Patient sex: F
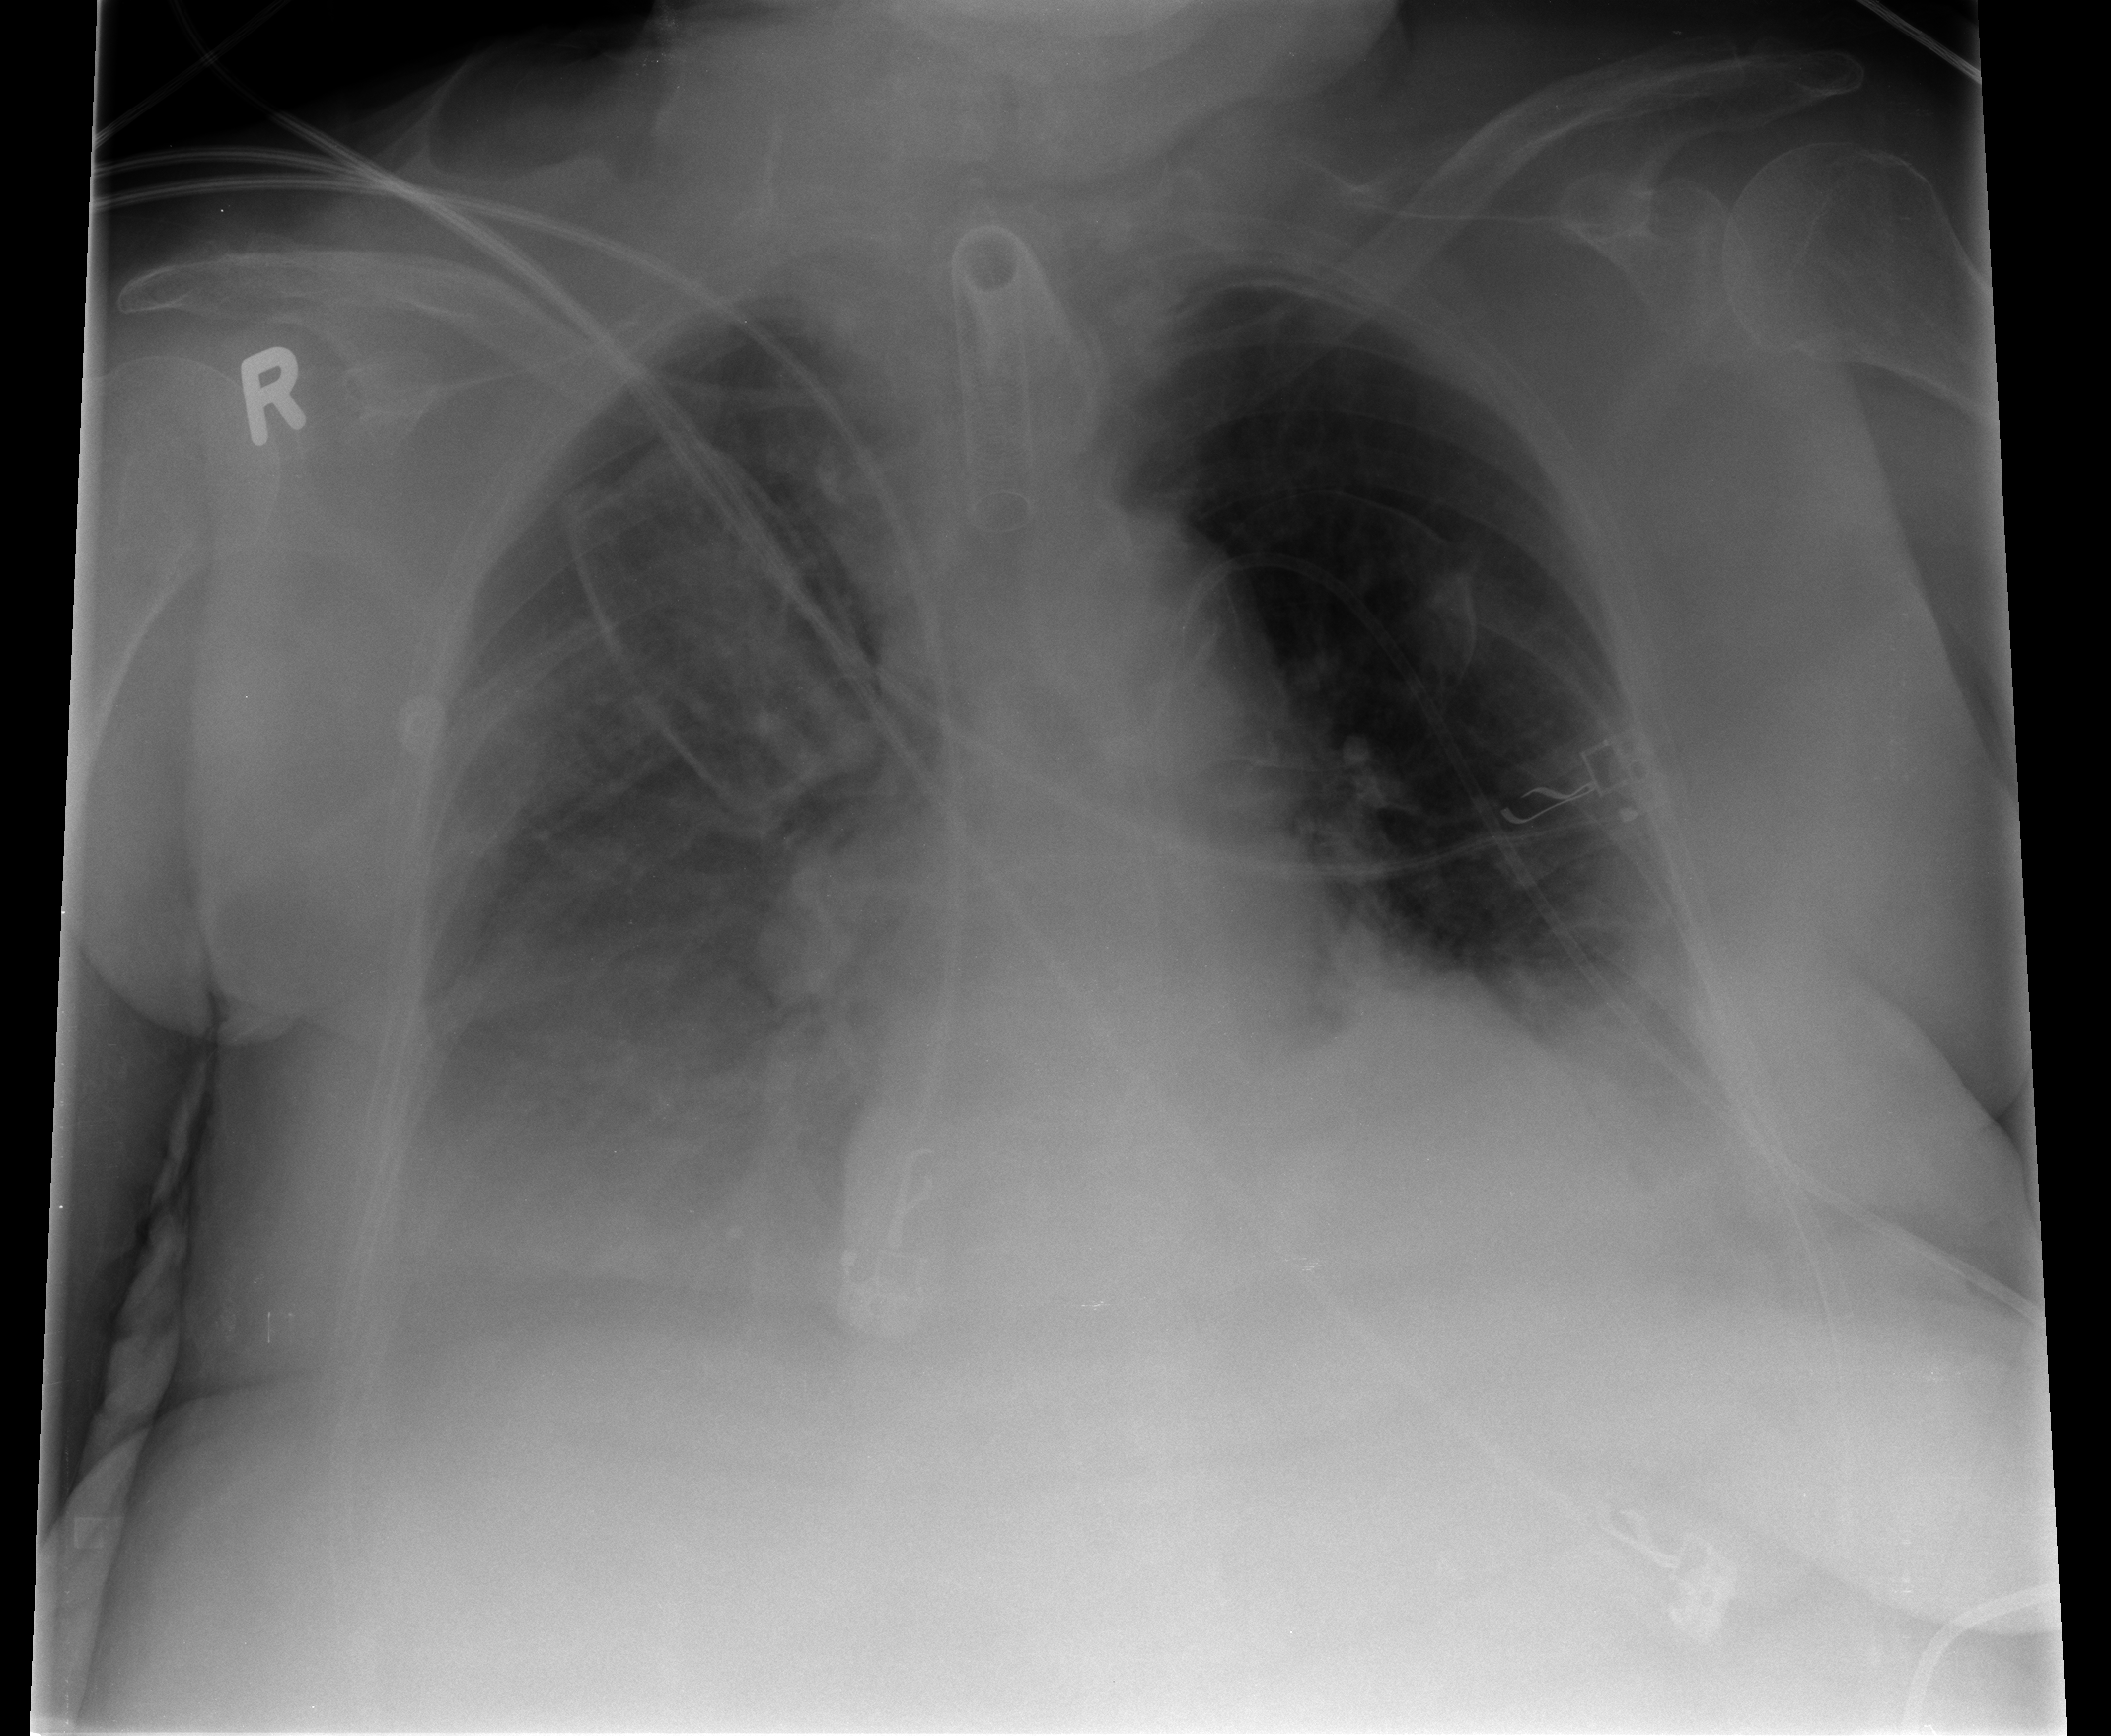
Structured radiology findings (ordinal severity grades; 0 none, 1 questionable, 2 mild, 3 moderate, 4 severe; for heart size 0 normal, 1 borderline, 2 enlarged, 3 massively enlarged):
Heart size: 2
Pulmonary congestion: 2
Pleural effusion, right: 3
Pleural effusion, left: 2
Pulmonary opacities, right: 0
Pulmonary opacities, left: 0
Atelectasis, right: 2
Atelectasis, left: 2